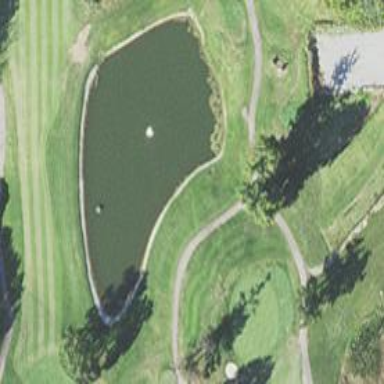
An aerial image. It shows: Water hazard in golf course. The hazard is natural water feature.